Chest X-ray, PA view. Patient: 44 years old, sex M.
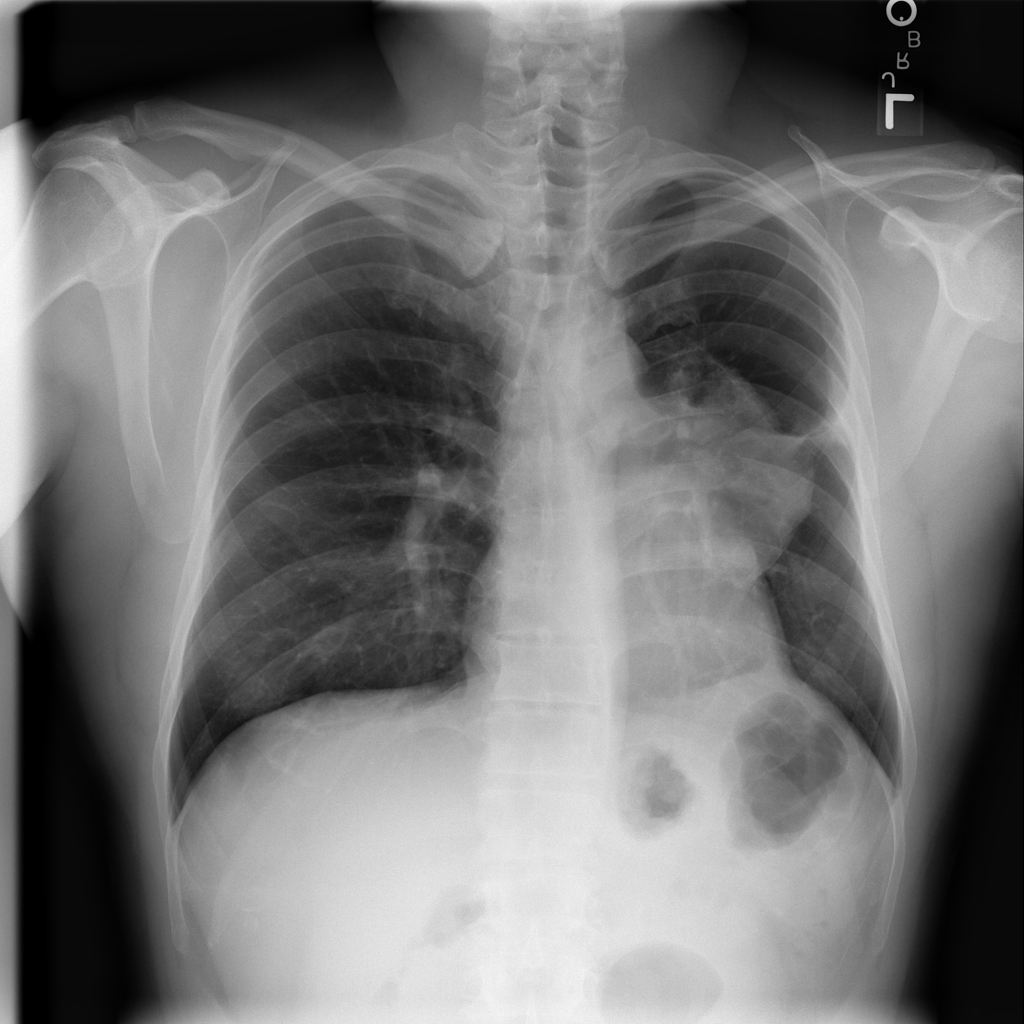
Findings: Atelectasis, Mass